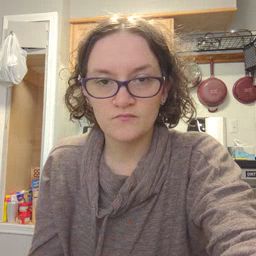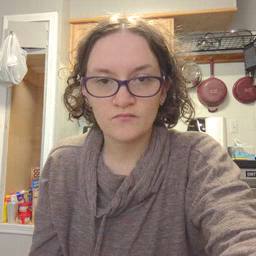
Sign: kiss